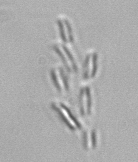
Label: Dinobryon